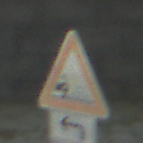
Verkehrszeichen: SplittSchotter
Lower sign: RichtungsangabeDurchPfeile2
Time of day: Midday
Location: Outdoor (Suburban)
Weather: Clear
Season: NotSpecified
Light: Natural